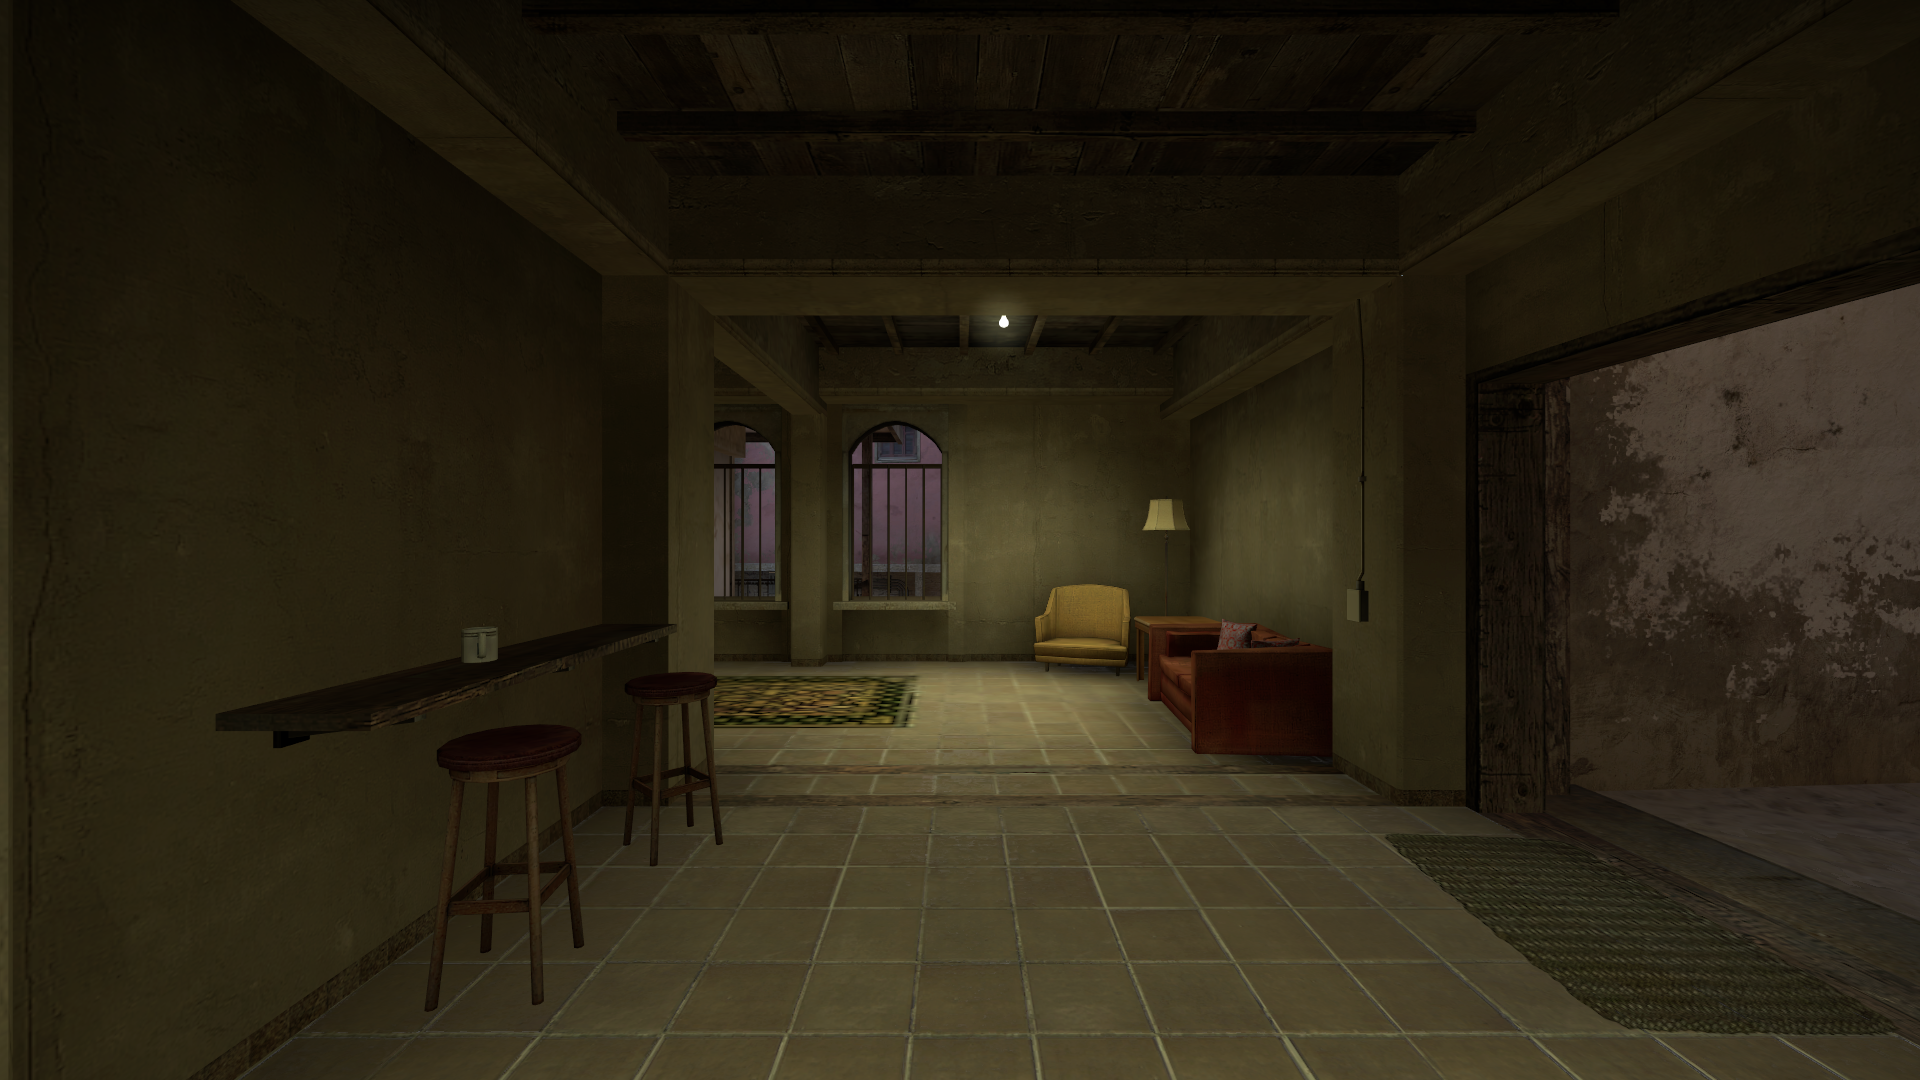
Map: de_mirage